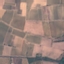
Label: PermanentCrop